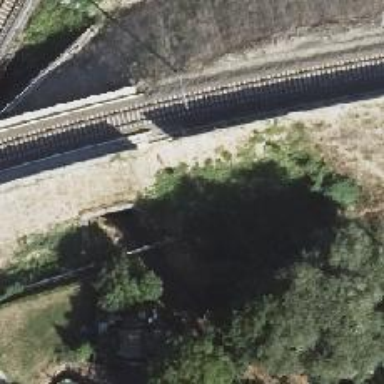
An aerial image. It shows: Abandoned railway.